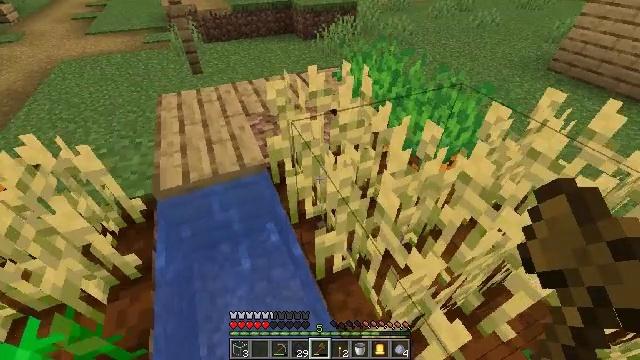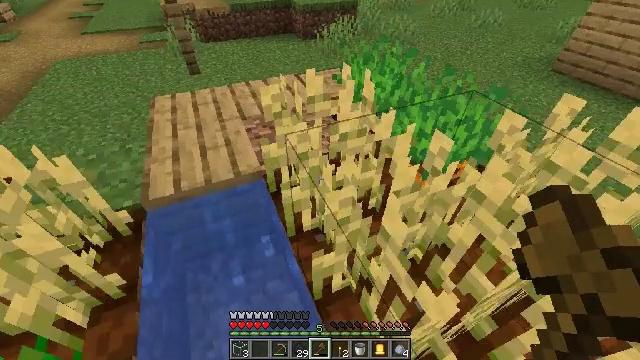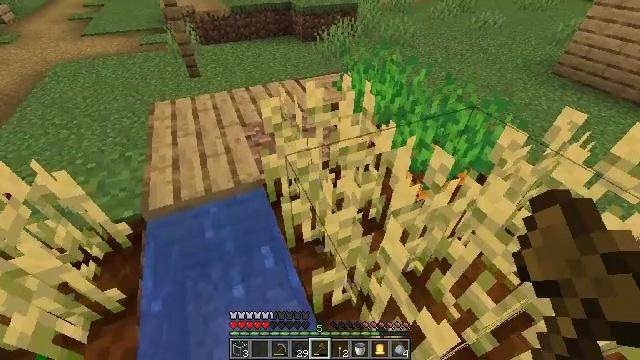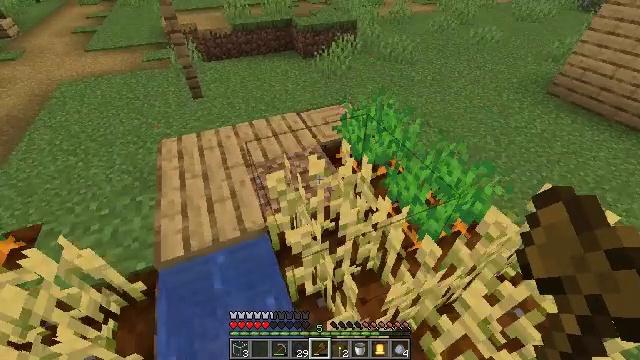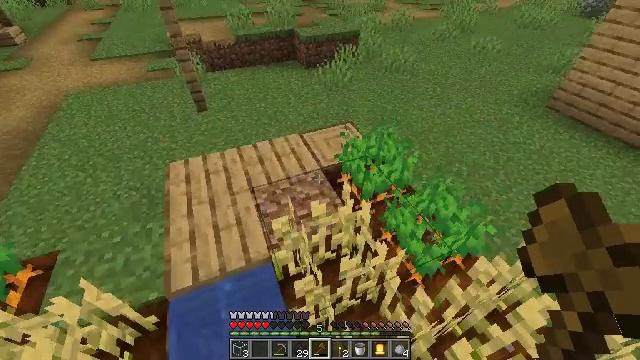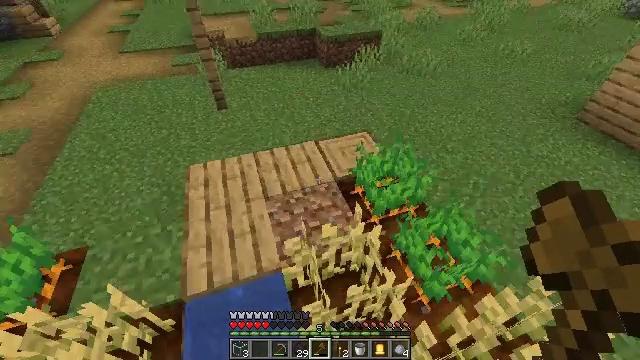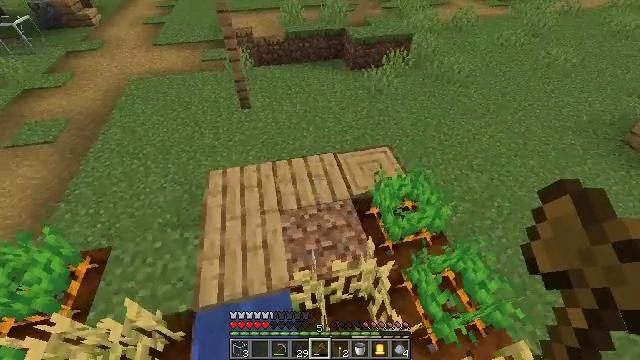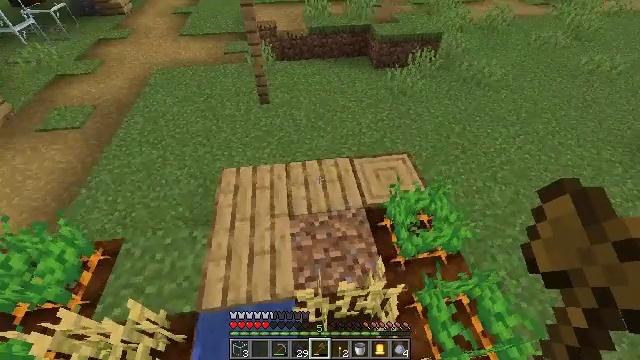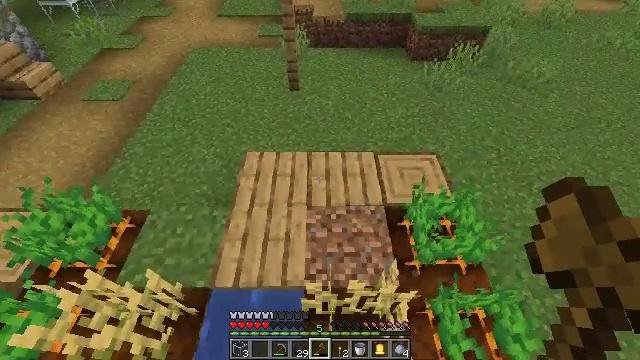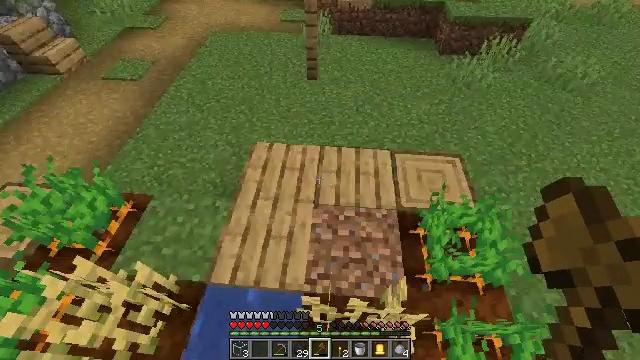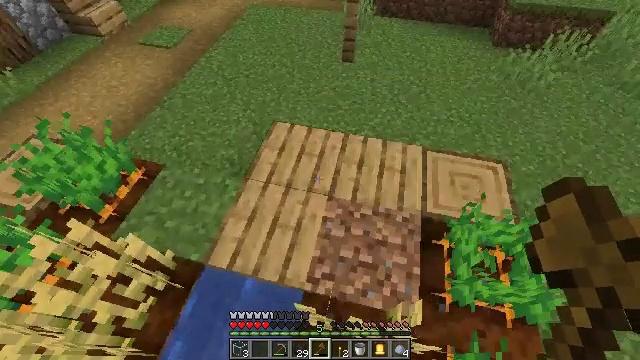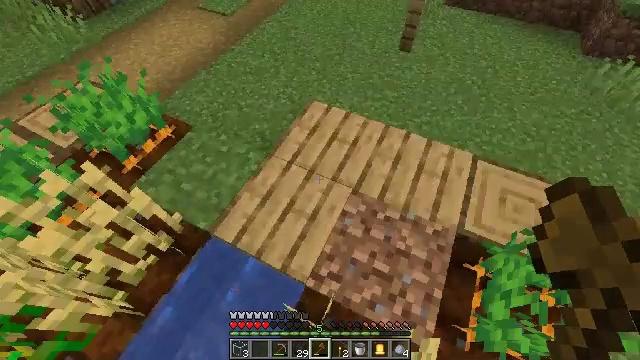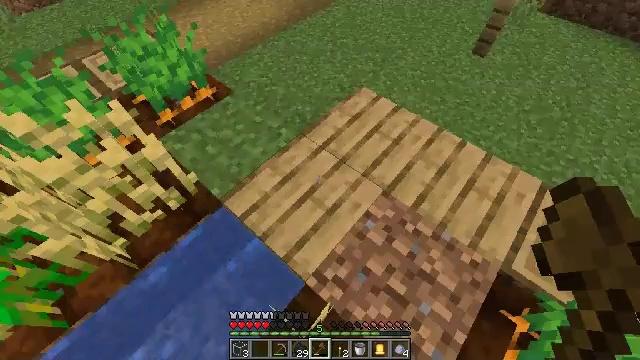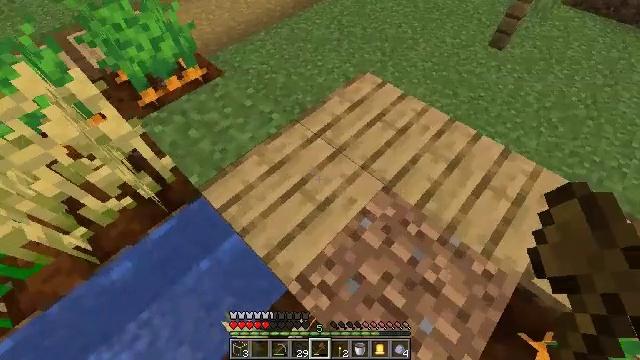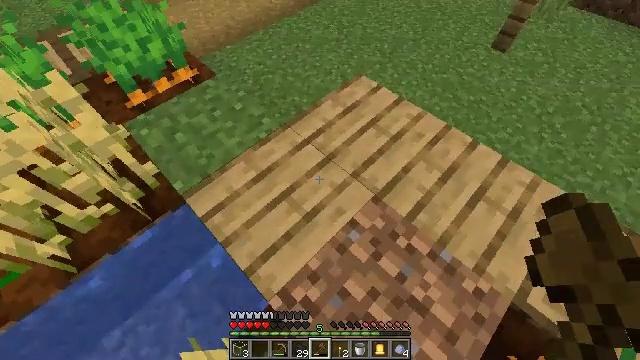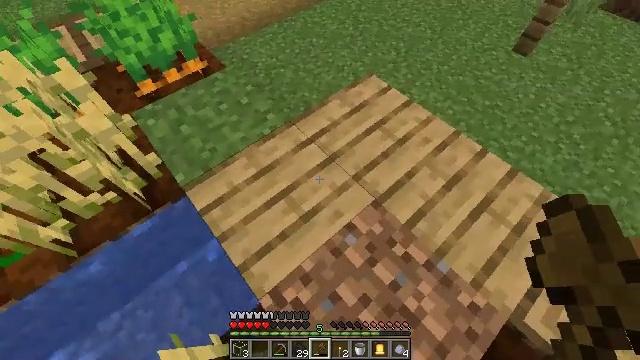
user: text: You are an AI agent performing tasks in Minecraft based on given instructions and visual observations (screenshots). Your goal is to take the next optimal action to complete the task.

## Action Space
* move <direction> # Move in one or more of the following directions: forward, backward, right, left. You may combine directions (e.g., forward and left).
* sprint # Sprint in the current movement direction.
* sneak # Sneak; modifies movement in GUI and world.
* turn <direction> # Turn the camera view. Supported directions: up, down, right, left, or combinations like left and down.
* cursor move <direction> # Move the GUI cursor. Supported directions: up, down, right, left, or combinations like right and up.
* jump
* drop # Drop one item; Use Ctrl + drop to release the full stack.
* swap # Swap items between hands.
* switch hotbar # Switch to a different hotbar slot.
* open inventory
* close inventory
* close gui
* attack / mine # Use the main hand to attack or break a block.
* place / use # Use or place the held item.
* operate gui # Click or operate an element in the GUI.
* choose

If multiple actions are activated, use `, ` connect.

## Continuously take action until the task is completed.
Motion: motion action
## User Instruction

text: Dig up the oak slab used in construction.
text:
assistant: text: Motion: move forward, jump
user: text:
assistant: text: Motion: move forward, jump
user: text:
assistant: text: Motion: move forward, jump
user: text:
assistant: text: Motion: move forward, jump
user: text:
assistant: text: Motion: move forward, turn left and down, jump
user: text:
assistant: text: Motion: move forward, turn left and down, jump
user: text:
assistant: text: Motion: move forward, turn left and down, jump
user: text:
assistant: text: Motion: move forward, turn left and down, jump
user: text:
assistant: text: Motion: move forward, turn left and down, jump
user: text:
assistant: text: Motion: move forward, turn left and down, jump
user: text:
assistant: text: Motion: turn left and down
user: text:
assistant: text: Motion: turn left
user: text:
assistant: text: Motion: turn left
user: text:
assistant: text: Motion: turn left
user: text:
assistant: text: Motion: turn left and down
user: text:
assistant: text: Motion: turn left
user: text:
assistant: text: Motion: no_op
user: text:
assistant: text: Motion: attack / mine
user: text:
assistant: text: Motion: attack / mine
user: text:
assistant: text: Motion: attack / mine
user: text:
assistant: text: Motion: attack / mine
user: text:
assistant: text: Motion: attack / mine
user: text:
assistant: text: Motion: attack / mine
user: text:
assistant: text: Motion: attack / mine
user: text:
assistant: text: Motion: attack / mine
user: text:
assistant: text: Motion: attack / mine
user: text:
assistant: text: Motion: attack / mine
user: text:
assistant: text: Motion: attack / mine
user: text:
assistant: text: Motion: attack / mine
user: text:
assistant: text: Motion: attack / mine